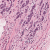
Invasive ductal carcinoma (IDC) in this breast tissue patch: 1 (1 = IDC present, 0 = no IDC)